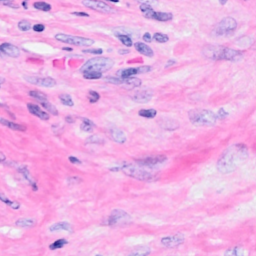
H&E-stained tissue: Breast